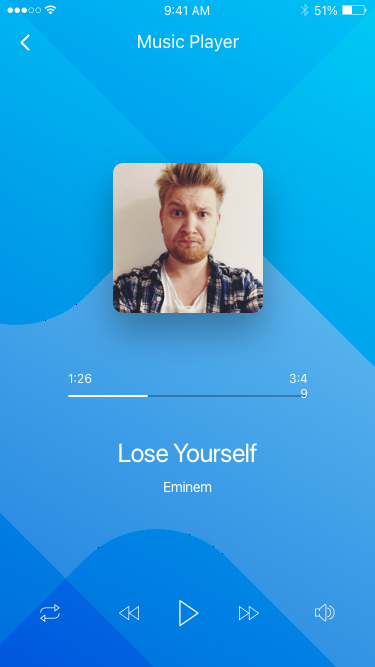
Text in this UI design:
Music Player
Lose Yourself
Eminem
1:26
3:49